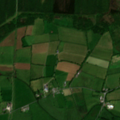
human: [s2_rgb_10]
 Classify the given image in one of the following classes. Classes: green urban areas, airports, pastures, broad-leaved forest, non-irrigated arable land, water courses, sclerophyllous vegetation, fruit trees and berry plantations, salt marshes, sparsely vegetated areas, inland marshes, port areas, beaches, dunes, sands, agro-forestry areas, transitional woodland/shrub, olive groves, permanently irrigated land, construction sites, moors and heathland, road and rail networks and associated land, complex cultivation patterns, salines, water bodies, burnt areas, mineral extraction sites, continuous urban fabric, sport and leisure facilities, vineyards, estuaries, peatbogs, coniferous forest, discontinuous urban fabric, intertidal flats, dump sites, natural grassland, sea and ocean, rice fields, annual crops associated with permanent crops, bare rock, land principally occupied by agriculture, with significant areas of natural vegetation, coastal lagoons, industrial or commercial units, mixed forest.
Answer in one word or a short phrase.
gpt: pastures, coniferous forest, mixed forest, transitional woodland/shrub